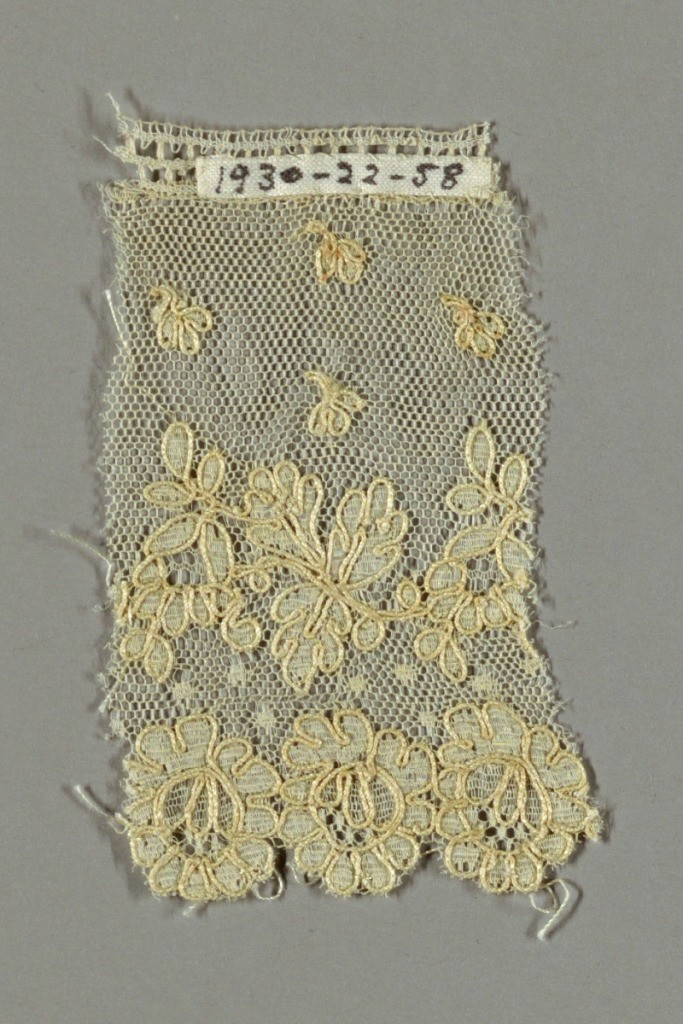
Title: Fragment
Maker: A .G. Jennings & Sons, American
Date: ca. 1884
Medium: cotton Technique: machine made lace
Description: Alençon-type with scattered flowers and a floral border on net.